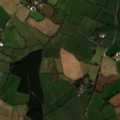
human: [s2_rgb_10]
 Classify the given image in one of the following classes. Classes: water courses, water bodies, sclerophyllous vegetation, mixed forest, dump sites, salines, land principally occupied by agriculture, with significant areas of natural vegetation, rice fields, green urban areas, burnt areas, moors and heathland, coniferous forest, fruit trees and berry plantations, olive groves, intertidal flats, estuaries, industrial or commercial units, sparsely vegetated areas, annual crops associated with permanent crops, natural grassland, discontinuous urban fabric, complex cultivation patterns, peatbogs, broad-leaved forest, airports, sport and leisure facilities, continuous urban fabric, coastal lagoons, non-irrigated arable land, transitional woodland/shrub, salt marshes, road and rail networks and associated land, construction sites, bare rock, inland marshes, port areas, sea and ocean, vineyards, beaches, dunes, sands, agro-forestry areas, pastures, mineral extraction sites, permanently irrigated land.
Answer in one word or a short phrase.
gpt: non-irrigated arable land, pastures